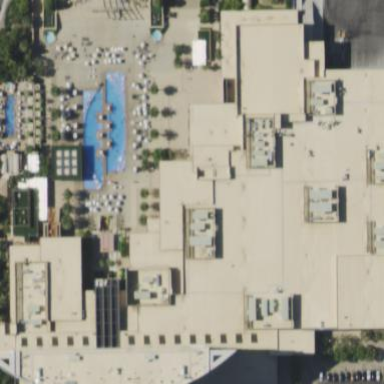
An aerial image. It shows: Building that functions as both hotel and casino.